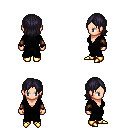
a pixel art fantasy rpg character, female body template, human, light skin, gray robe, metal pants, raven long bangs hairstyle, cloth bracers, gold boots, four views (front, back, left, right), 2x2 character sprite sheet, small pixel art, hard edges, no anti-aliasing